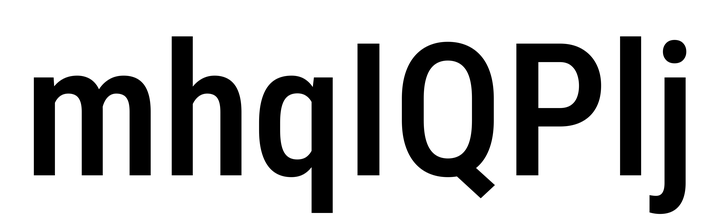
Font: Roboto_Condensed_Medium